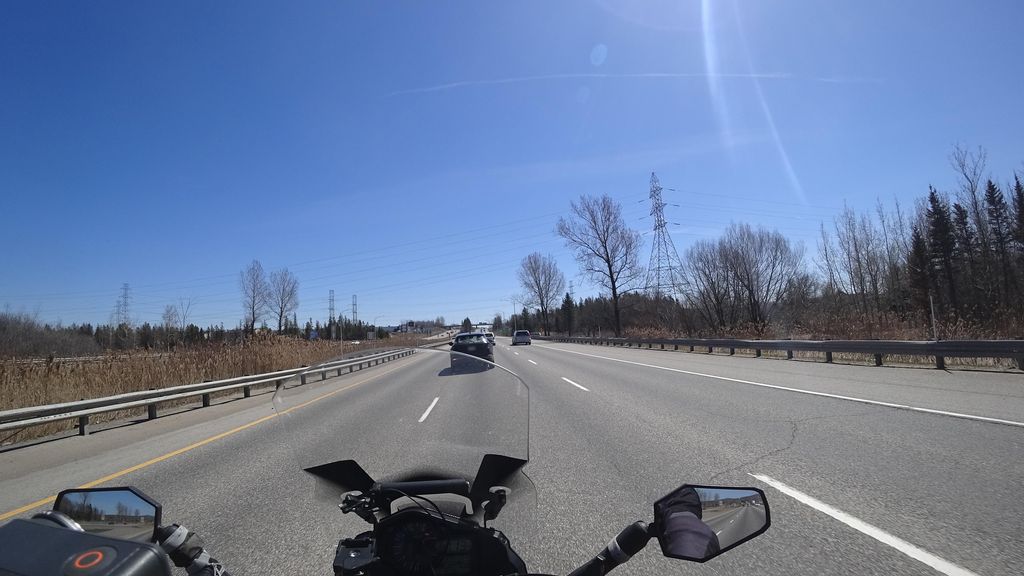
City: quebec_city